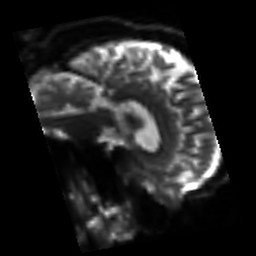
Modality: sbref
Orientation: sagittal
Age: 63
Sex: male
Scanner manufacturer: siemens
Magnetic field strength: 3 T
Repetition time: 3.2 s
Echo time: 0.081 s